Question: I am creating a student information form in html as in the image:

My next button is an image and the code for it is as follows:
'''
<input type="image" id="registersubmit6" name="registersubmit6" src="images/arrow-right.png" title="finish" onclick=""/>
'''
When user clicks on next button, I want to submit this form and move to next page.How I can do both at the moment?
Should I use javascript or PHP? and if yes then how?
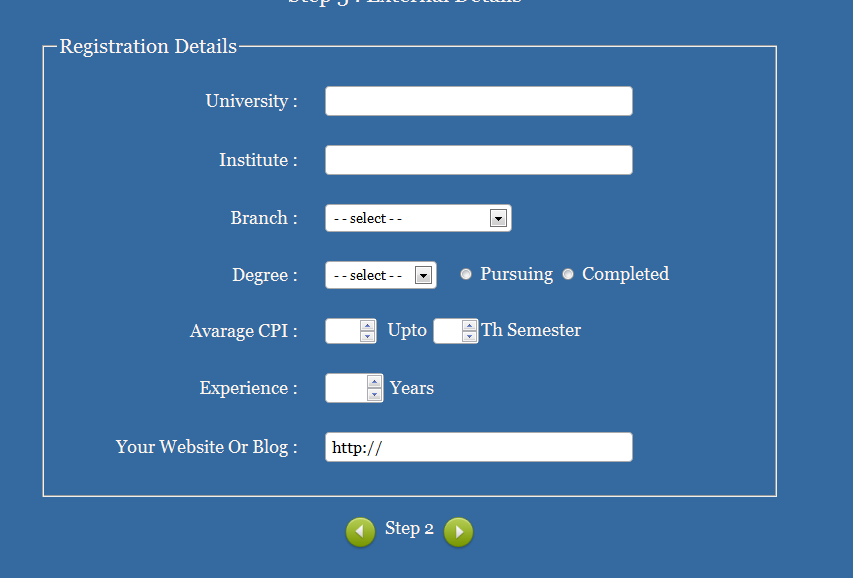
Answer: '''
<input type="image" id="registersubmit6" name="registersubmit6" src="images/arrow-right.png" title="finish" onclick="submitForm()"/>
function submitForm(){
document.getElementById('id of your form').submit();
}
'''